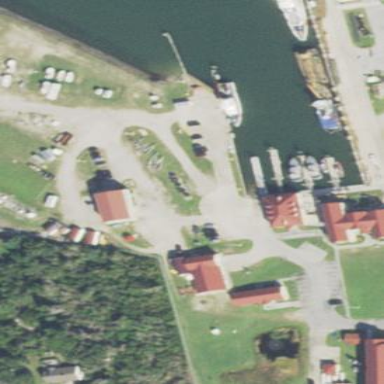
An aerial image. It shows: Parking area with sand surface near boatyard.